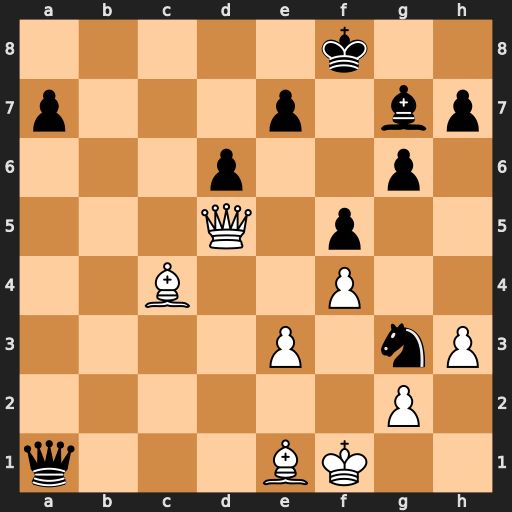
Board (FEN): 5k2/p3p1bp/3p2p1/3Q1p2/2B2P2/4P1nP/6P1/q3BK2
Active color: w
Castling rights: -
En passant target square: -
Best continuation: Kf2 Ne4+ Ke2